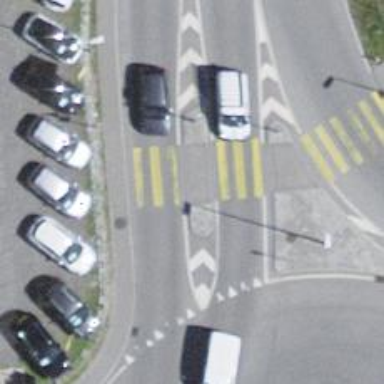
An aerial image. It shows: Uncontrolled zebra crossing on the road.